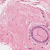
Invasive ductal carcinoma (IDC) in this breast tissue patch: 0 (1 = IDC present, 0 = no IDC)